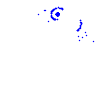
Particle: kaon